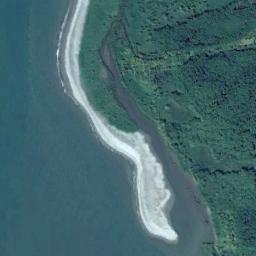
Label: beach